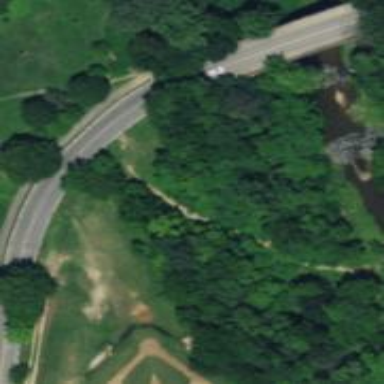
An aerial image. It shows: Path.